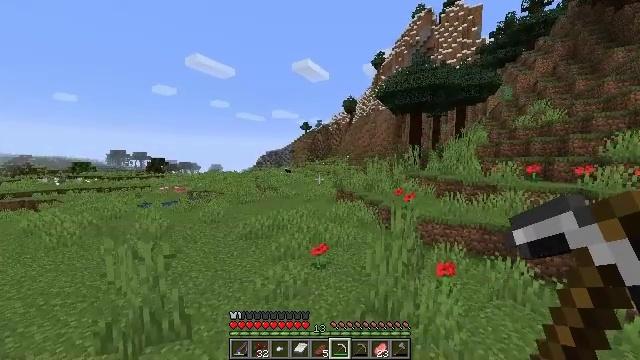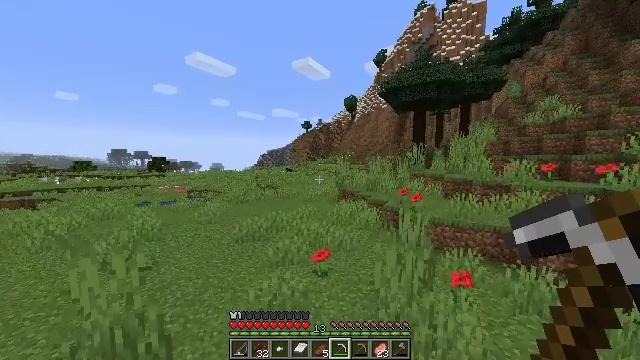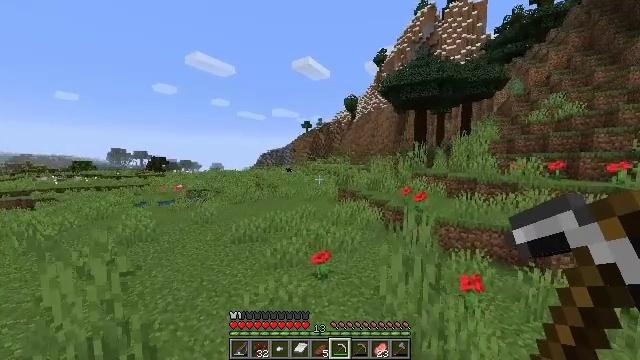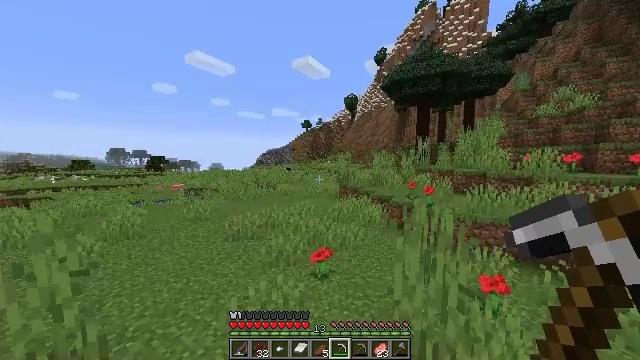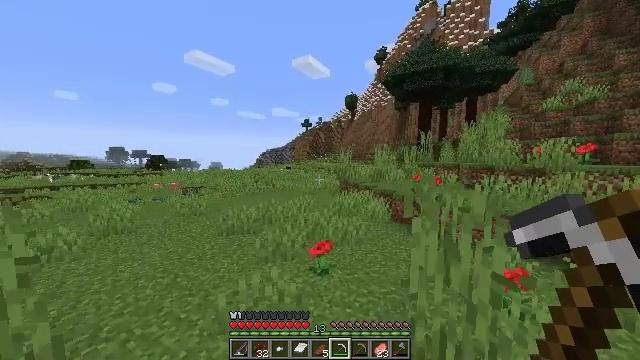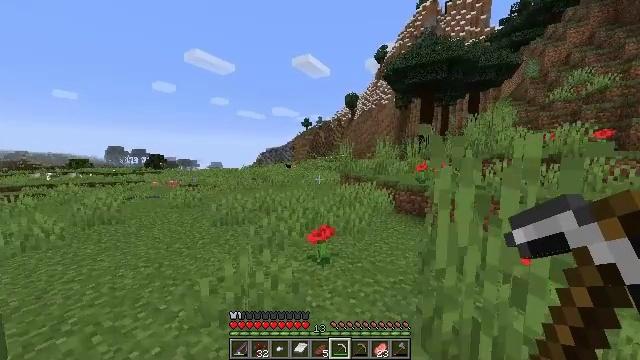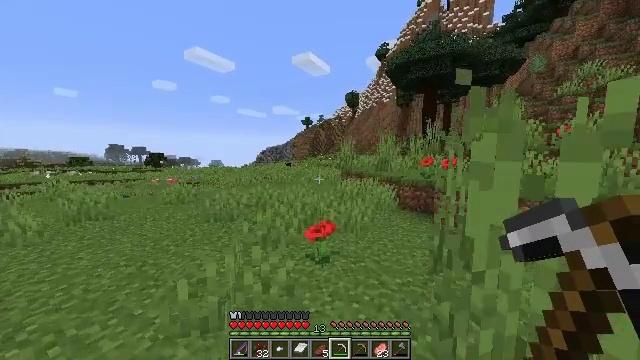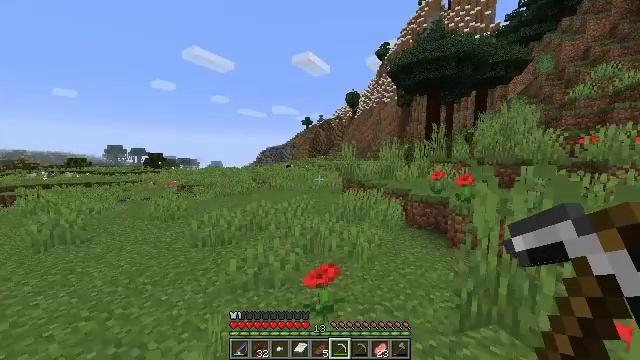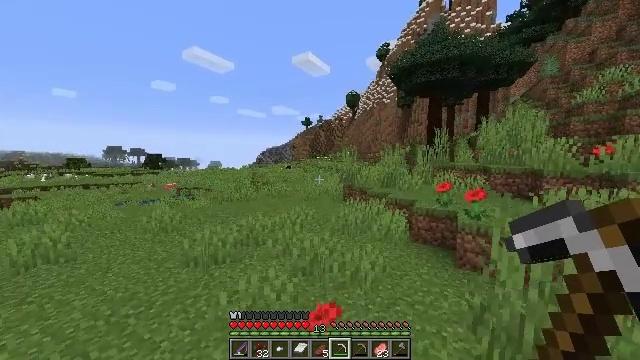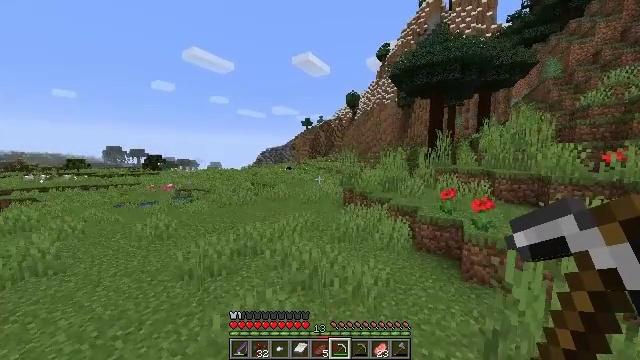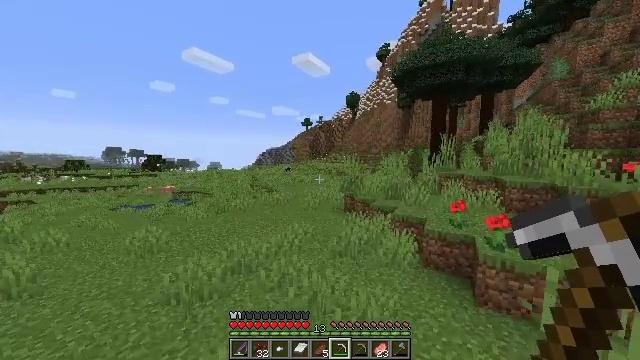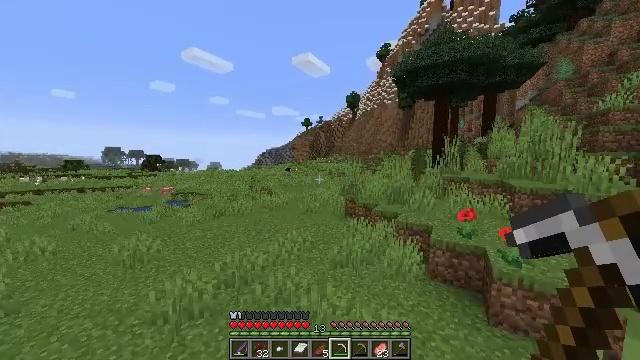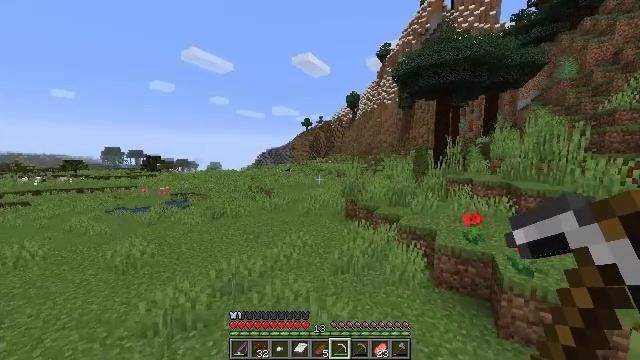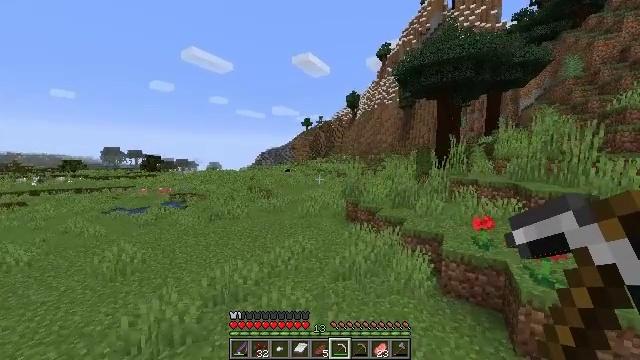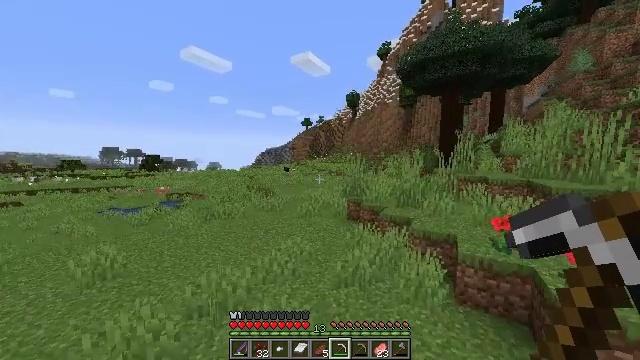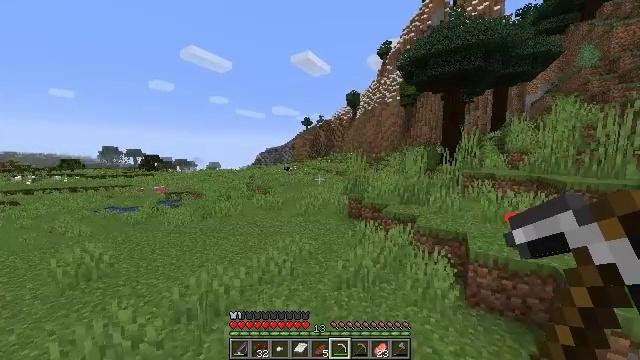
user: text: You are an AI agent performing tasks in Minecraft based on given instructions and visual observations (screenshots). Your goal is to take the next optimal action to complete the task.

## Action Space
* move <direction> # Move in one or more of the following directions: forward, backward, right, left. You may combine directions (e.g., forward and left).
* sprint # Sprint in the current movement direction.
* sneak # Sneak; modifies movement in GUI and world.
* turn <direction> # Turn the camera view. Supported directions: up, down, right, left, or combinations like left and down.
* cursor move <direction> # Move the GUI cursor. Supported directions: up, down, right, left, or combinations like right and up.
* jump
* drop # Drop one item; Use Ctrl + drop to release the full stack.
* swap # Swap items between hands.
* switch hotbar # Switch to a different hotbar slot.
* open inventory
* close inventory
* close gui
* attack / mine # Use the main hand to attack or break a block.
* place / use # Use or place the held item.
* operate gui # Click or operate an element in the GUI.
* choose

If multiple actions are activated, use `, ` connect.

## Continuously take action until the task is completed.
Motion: motion action
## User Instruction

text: Clear the sweet berry bush to collect the sweet berries.
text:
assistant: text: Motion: move forward, jump
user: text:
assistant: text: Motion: move forward, jump
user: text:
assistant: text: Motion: move forward, jump
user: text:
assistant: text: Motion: move forward, jump
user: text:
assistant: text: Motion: move forward, sprint, jump
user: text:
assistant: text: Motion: move forward, sprint, jump
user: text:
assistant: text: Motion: move forward, sprint, jump
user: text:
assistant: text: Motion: move forward, sprint, jump
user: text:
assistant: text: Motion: move forward, jump
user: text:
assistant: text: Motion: move forward, jump
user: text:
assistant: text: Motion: move forward, jump
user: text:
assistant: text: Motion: move forward, jump
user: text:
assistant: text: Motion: move forward, jump
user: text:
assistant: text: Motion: move forward, jump
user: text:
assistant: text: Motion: move forward, jump
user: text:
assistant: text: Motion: move forward, jump
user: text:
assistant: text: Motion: move forward, sprint, jump
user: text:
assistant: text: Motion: move forward, sprint, turn left, jump
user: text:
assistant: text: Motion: move forward, sprint, turn left, jump
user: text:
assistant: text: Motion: move forward, sprint, turn left, jump
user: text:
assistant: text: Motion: move forward, turn left and up, jump
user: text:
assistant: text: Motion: move forward, turn left, jump
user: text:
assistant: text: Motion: move forward and move right, jump
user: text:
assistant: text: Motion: move forward and move right, turn left, jump
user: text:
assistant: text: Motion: move forward and move right, jump
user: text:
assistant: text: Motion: move forward and move right, jump
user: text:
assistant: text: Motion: move forward and move right, sprint, jump
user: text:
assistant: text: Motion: move forward and move right, sprint, jump
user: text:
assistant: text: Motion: move forward and move right, sprint, jump
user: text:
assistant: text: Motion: move forward and move right, sprint, turn right and up, jump